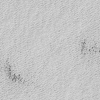
Atmospheric dust classification: not_dusty